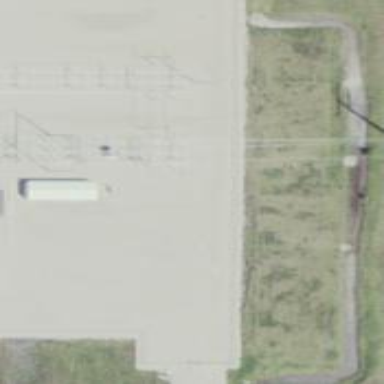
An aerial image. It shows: Switch for power supply.